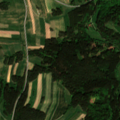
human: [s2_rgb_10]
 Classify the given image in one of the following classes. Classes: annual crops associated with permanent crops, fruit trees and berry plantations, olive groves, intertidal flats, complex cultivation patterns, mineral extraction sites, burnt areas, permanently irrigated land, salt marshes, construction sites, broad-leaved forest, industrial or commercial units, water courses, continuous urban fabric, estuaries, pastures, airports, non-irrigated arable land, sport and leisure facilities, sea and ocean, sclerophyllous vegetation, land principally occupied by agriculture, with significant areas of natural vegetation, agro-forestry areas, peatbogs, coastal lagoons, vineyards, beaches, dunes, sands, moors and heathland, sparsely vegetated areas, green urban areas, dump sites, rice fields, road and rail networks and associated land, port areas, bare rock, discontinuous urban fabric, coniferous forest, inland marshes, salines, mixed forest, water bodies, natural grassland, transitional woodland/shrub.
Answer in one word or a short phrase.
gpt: non-irrigated arable land, coniferous forest